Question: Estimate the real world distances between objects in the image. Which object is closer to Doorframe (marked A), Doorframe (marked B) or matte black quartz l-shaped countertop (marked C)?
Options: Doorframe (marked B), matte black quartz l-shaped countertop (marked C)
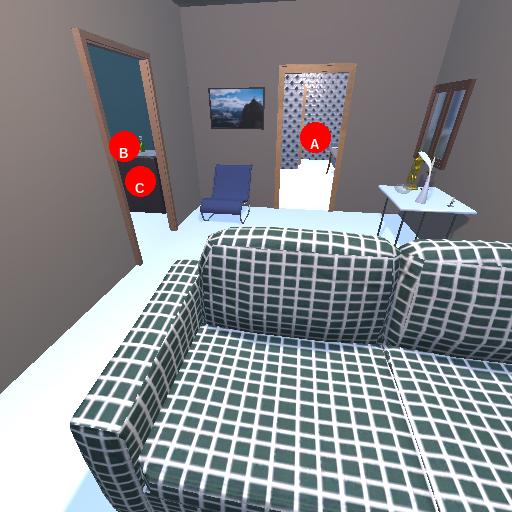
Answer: Doorframe (marked B)